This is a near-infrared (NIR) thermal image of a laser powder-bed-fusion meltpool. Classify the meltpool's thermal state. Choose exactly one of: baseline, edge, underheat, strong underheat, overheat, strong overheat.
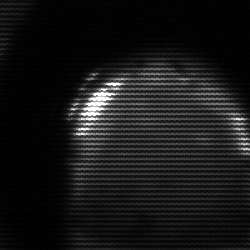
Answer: edge